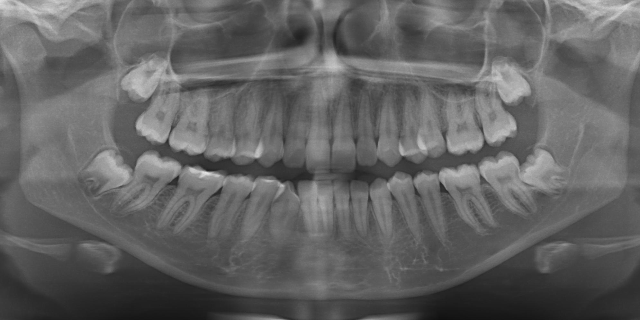
adult